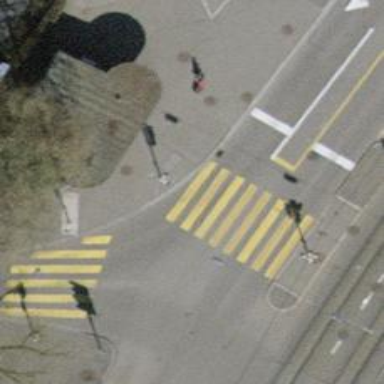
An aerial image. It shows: Zebra crossing with traffic signals.